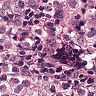
Metastatic tissue present: yes